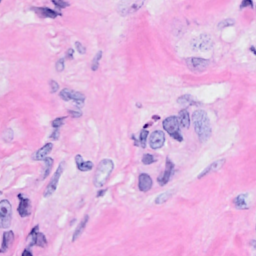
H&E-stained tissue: Breast